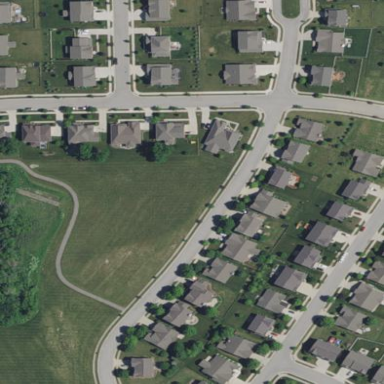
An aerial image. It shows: Sidewalk.